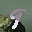
Label: 9